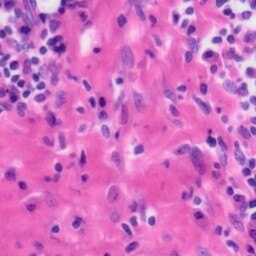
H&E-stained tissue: Tonsil